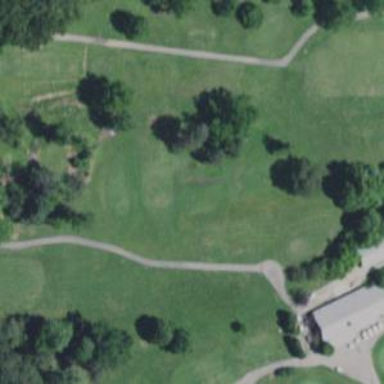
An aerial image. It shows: View of golf hole.